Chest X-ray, PA view. Patient: 22 years old, sex F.
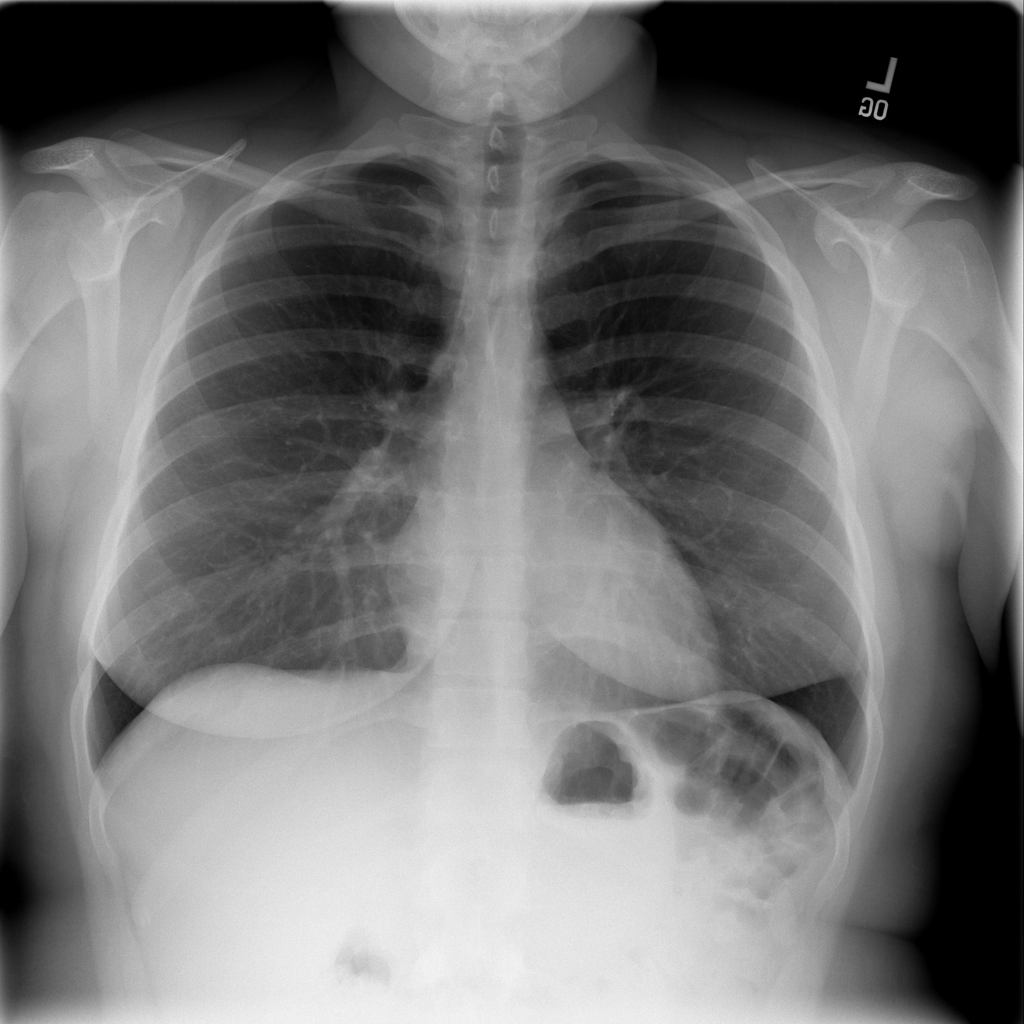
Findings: No Finding